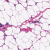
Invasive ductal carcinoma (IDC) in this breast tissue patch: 0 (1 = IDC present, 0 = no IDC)